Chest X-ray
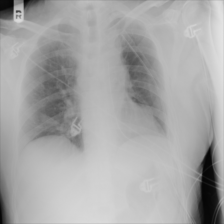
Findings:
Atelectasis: positive
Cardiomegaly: negative
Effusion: negative
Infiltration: negative
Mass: negative
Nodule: negative
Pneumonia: negative
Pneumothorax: negative
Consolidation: negative
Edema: negative
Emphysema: positive
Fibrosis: negative
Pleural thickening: negative
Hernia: negative